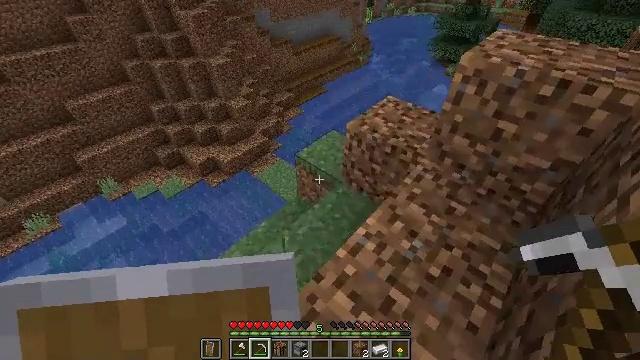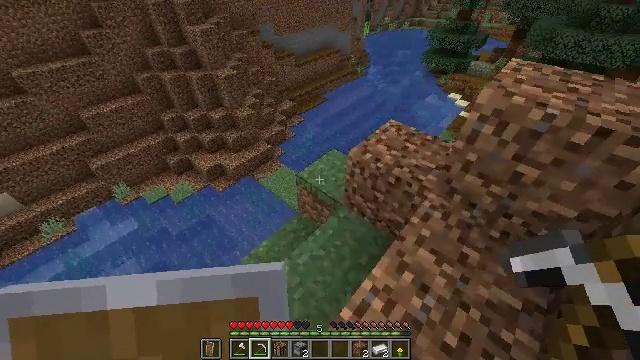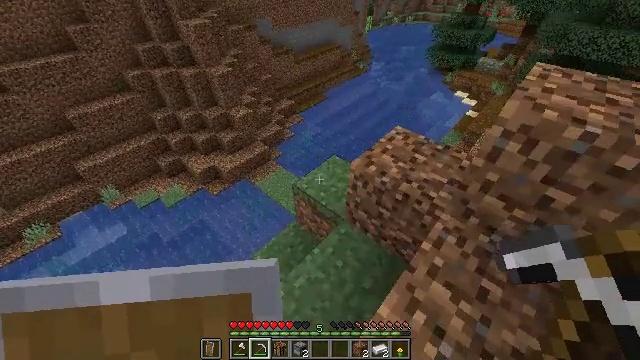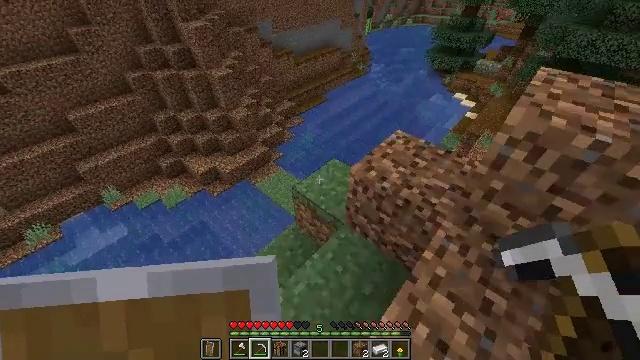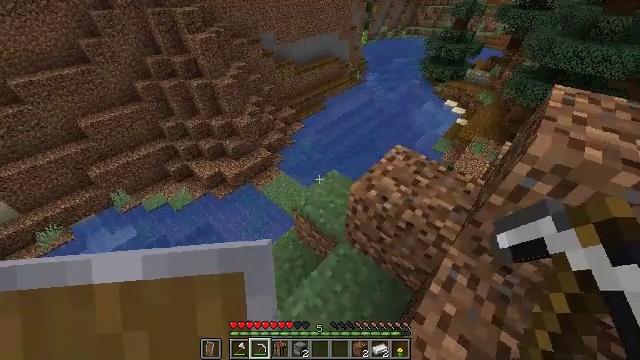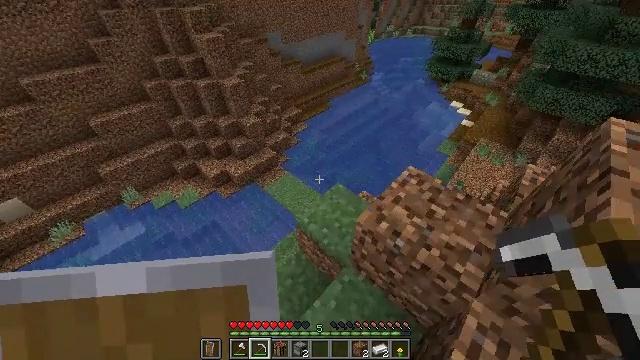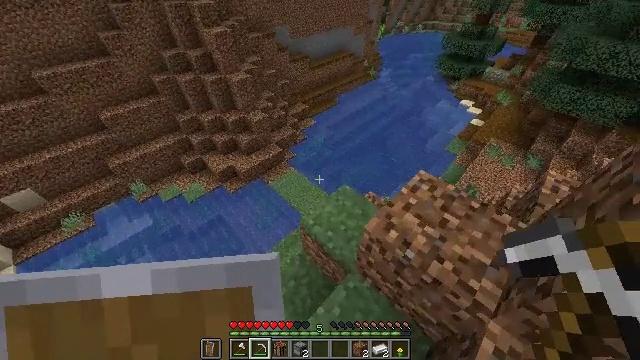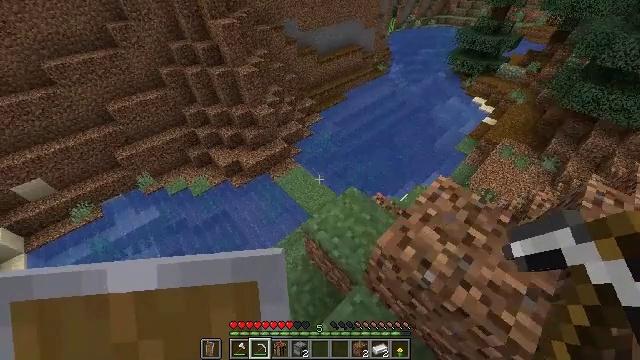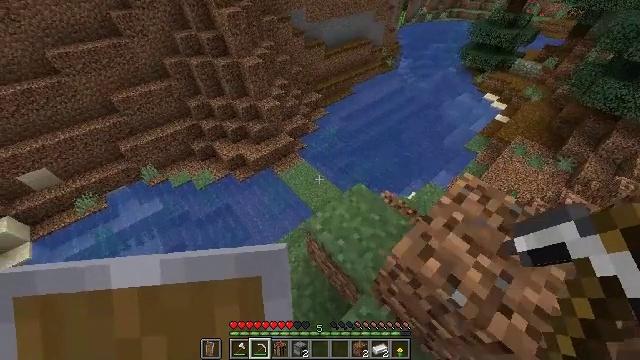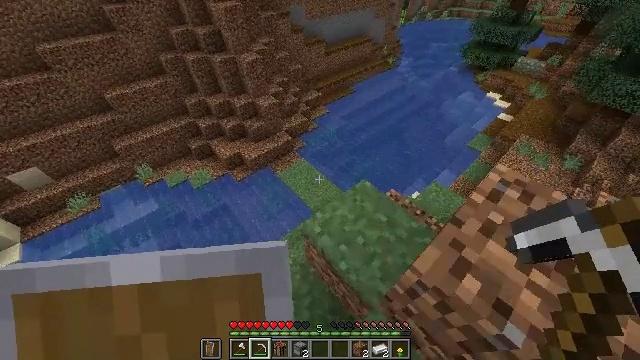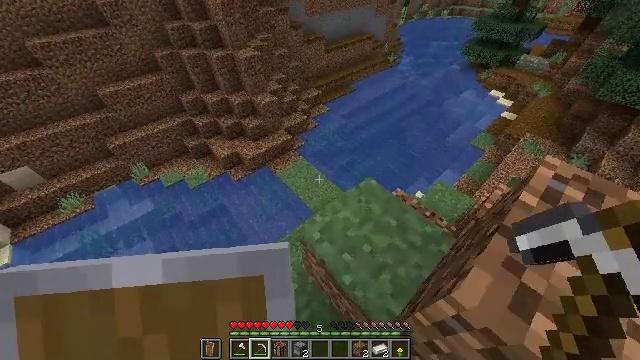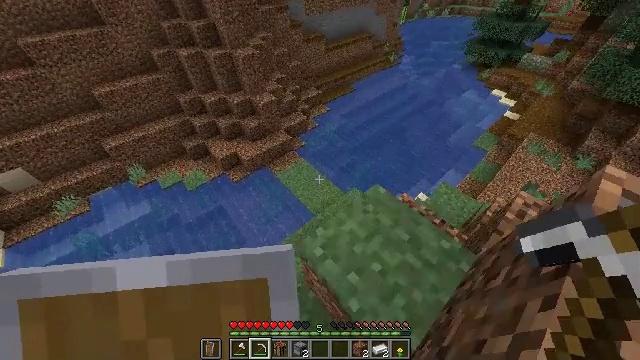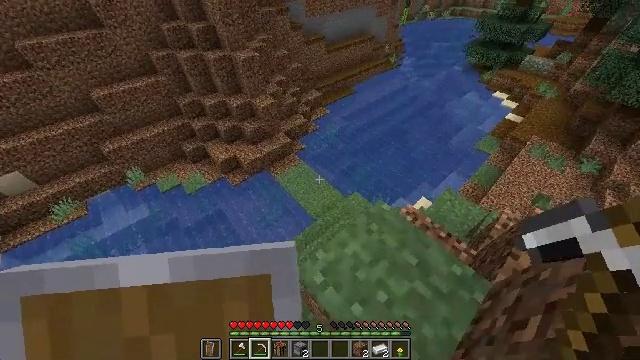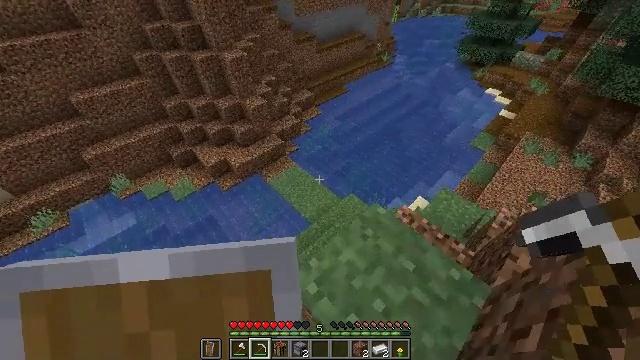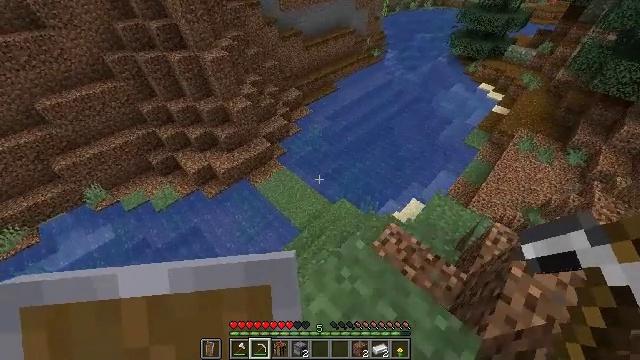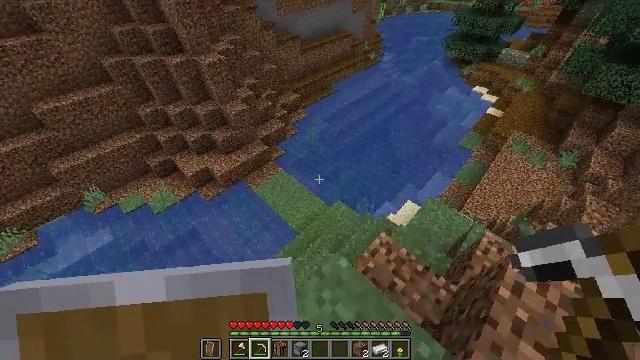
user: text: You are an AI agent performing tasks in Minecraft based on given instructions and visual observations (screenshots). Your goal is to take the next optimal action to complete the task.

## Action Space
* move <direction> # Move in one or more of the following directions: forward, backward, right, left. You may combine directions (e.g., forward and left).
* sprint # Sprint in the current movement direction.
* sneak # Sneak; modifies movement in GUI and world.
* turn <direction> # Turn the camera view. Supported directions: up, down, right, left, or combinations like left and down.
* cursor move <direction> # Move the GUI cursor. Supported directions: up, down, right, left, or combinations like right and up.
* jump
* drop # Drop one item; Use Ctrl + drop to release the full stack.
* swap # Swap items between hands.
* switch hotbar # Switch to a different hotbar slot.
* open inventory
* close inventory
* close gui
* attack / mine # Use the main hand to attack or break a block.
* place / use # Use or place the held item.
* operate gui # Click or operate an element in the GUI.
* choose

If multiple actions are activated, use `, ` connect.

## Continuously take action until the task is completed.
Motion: motion action
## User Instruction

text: Gather sweet berries from the bush.
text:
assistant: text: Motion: move forward, sprint
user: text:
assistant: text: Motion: move forward, sprint
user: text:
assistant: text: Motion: move forward, sprint
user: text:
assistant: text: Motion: move forward, sprint
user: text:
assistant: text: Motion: move forward, sprint, turn left
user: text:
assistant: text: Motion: move forward, sprint, turn left and down
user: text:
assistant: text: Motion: move forward, sprint, turn left and down
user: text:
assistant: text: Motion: move forward, sprint, turn left and down
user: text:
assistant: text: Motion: move forward, sprint
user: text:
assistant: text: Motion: move forward, sprint
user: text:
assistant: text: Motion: move forward and move right, sprint
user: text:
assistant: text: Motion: move forward and move right, sprint
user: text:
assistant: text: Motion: move forward and move right, sprint, turn right
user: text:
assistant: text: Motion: move forward and move right, sprint, turn right
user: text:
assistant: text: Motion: move forward and move right, sprint
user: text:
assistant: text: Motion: move forward, sprint
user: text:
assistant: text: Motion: move forward, sprint
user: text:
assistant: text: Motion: move forward, sprint, turn down
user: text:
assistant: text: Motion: move forward, sprint, turn down
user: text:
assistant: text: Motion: move forward, sprint, turn right and down
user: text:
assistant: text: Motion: move forward, sprint, turn down
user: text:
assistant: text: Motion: move forward, sprint, turn right and down
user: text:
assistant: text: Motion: move forward, sprint, turn down
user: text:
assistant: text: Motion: move forward, sprint, turn down
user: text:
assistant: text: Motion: move forward, sprint, turn left and down
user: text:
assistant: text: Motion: move forward, sprint, turn left
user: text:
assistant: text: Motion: move forward, sprint, turn left and up
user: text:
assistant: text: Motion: move forward, sprint, turn left and up
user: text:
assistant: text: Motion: move forward, sprint, turn left and up
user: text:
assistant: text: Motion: move forward, sprint, turn left and up